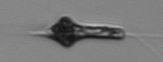
Label: Euglena